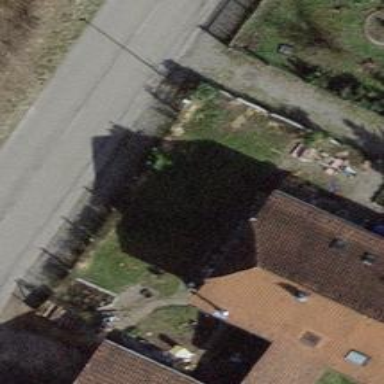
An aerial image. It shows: Terrace building.